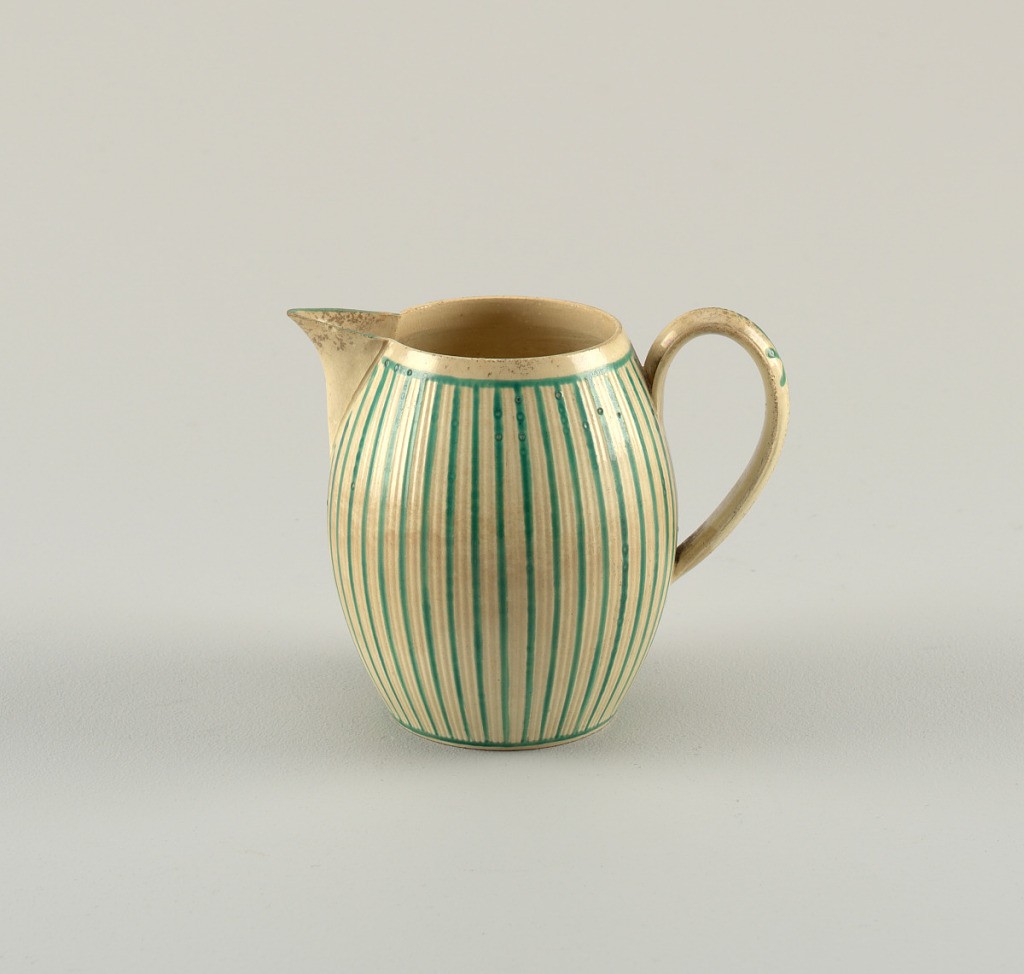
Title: Pitcher
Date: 1775–99
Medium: Lead-glazed earthenware with green underglaze decoration
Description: Barrel-shaped body with pointed spout, ribbed strap handle. Body ribbed, and stiped in green.